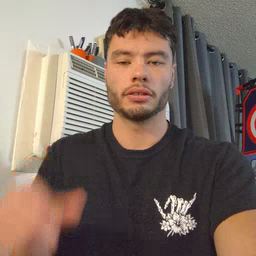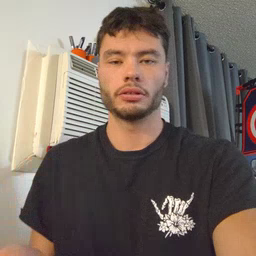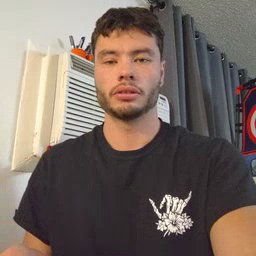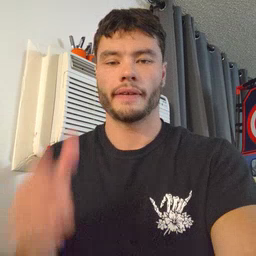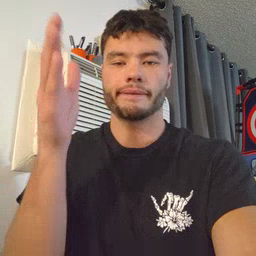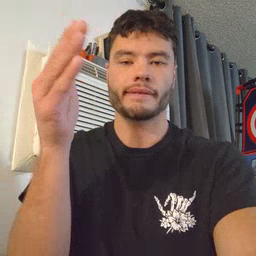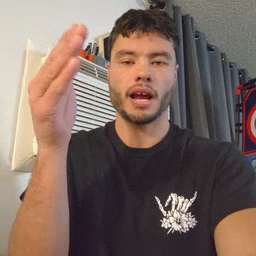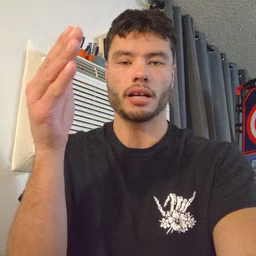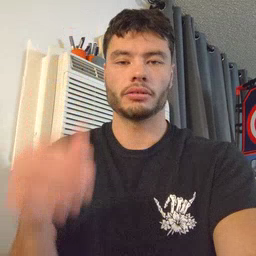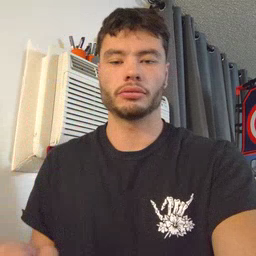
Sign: flag